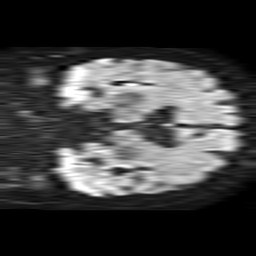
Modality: TRACE
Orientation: coronal
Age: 72
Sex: male
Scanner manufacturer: philips
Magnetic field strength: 1.5 T
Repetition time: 4.6 s
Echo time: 0.08631 s